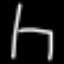
Label: chair